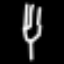
Label: fork